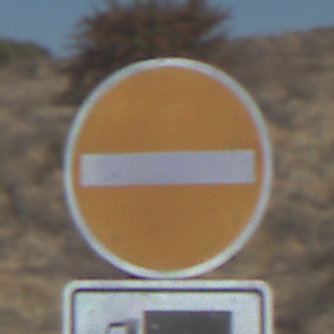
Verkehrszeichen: VerbotDerEinfahrt
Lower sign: MehrspurigeFahrzeugeFrei3
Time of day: Midday
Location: Outdoor (Nature)
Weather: Clear
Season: NotSpecified
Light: Natural